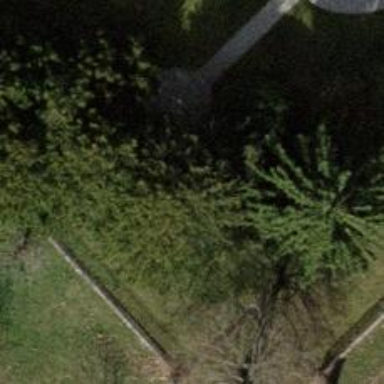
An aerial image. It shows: Evergreen tree with needle-leaved leaves.